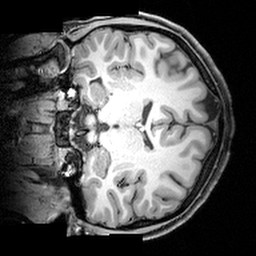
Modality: T1w
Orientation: coronal
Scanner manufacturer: siemens
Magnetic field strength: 3 T
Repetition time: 1.9 s
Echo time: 0.00397 s